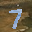
Label: 7